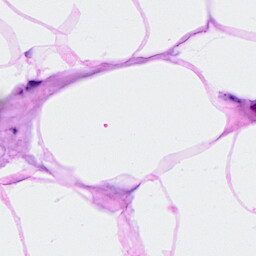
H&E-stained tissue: Breast